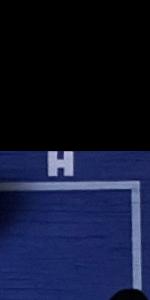
Label: Empty